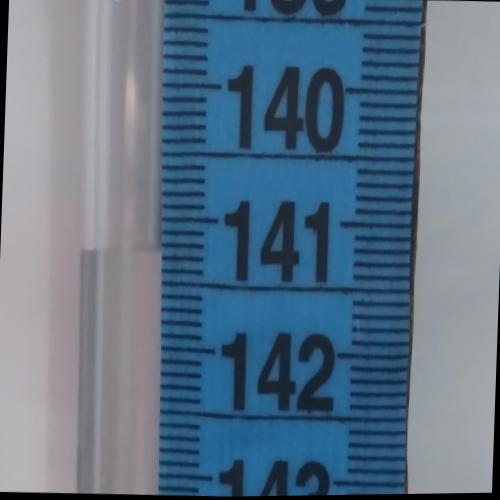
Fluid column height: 141.3 cm